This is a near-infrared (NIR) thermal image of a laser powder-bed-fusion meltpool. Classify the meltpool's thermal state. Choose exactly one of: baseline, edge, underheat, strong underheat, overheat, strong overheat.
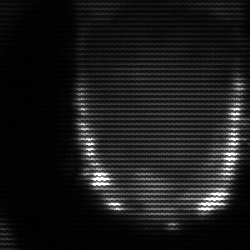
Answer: baseline